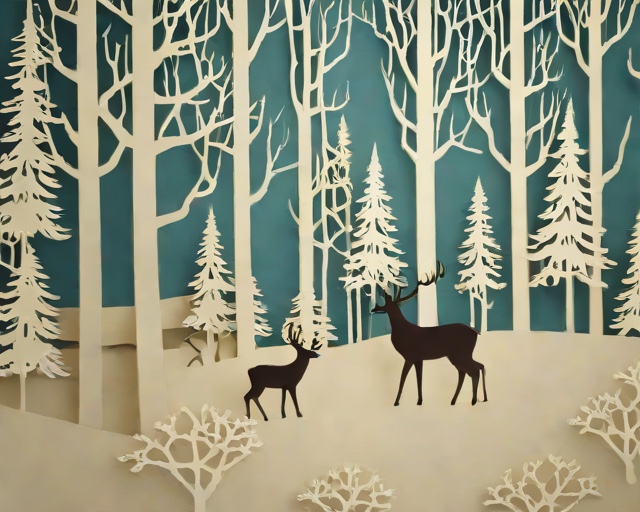
Category: Winter